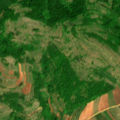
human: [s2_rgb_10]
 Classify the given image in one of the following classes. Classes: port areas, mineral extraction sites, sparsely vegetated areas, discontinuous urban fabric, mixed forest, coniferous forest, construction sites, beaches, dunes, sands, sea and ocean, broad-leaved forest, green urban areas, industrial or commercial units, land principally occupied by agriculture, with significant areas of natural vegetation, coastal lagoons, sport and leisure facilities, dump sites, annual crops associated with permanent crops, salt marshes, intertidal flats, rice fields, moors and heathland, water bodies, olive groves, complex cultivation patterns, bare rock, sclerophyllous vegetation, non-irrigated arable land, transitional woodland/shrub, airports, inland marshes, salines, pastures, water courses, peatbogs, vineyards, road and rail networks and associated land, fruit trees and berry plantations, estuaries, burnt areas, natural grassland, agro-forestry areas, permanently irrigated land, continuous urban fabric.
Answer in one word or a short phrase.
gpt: non-irrigated arable land, pastures, complex cultivation patterns, land principally occupied by agriculture, with significant areas of natural vegetation, broad-leaved forest, transitional woodland/shrub